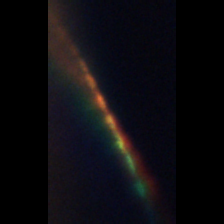
Taxon: Psuedo-nitzschia
Group: Diatoms